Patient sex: M
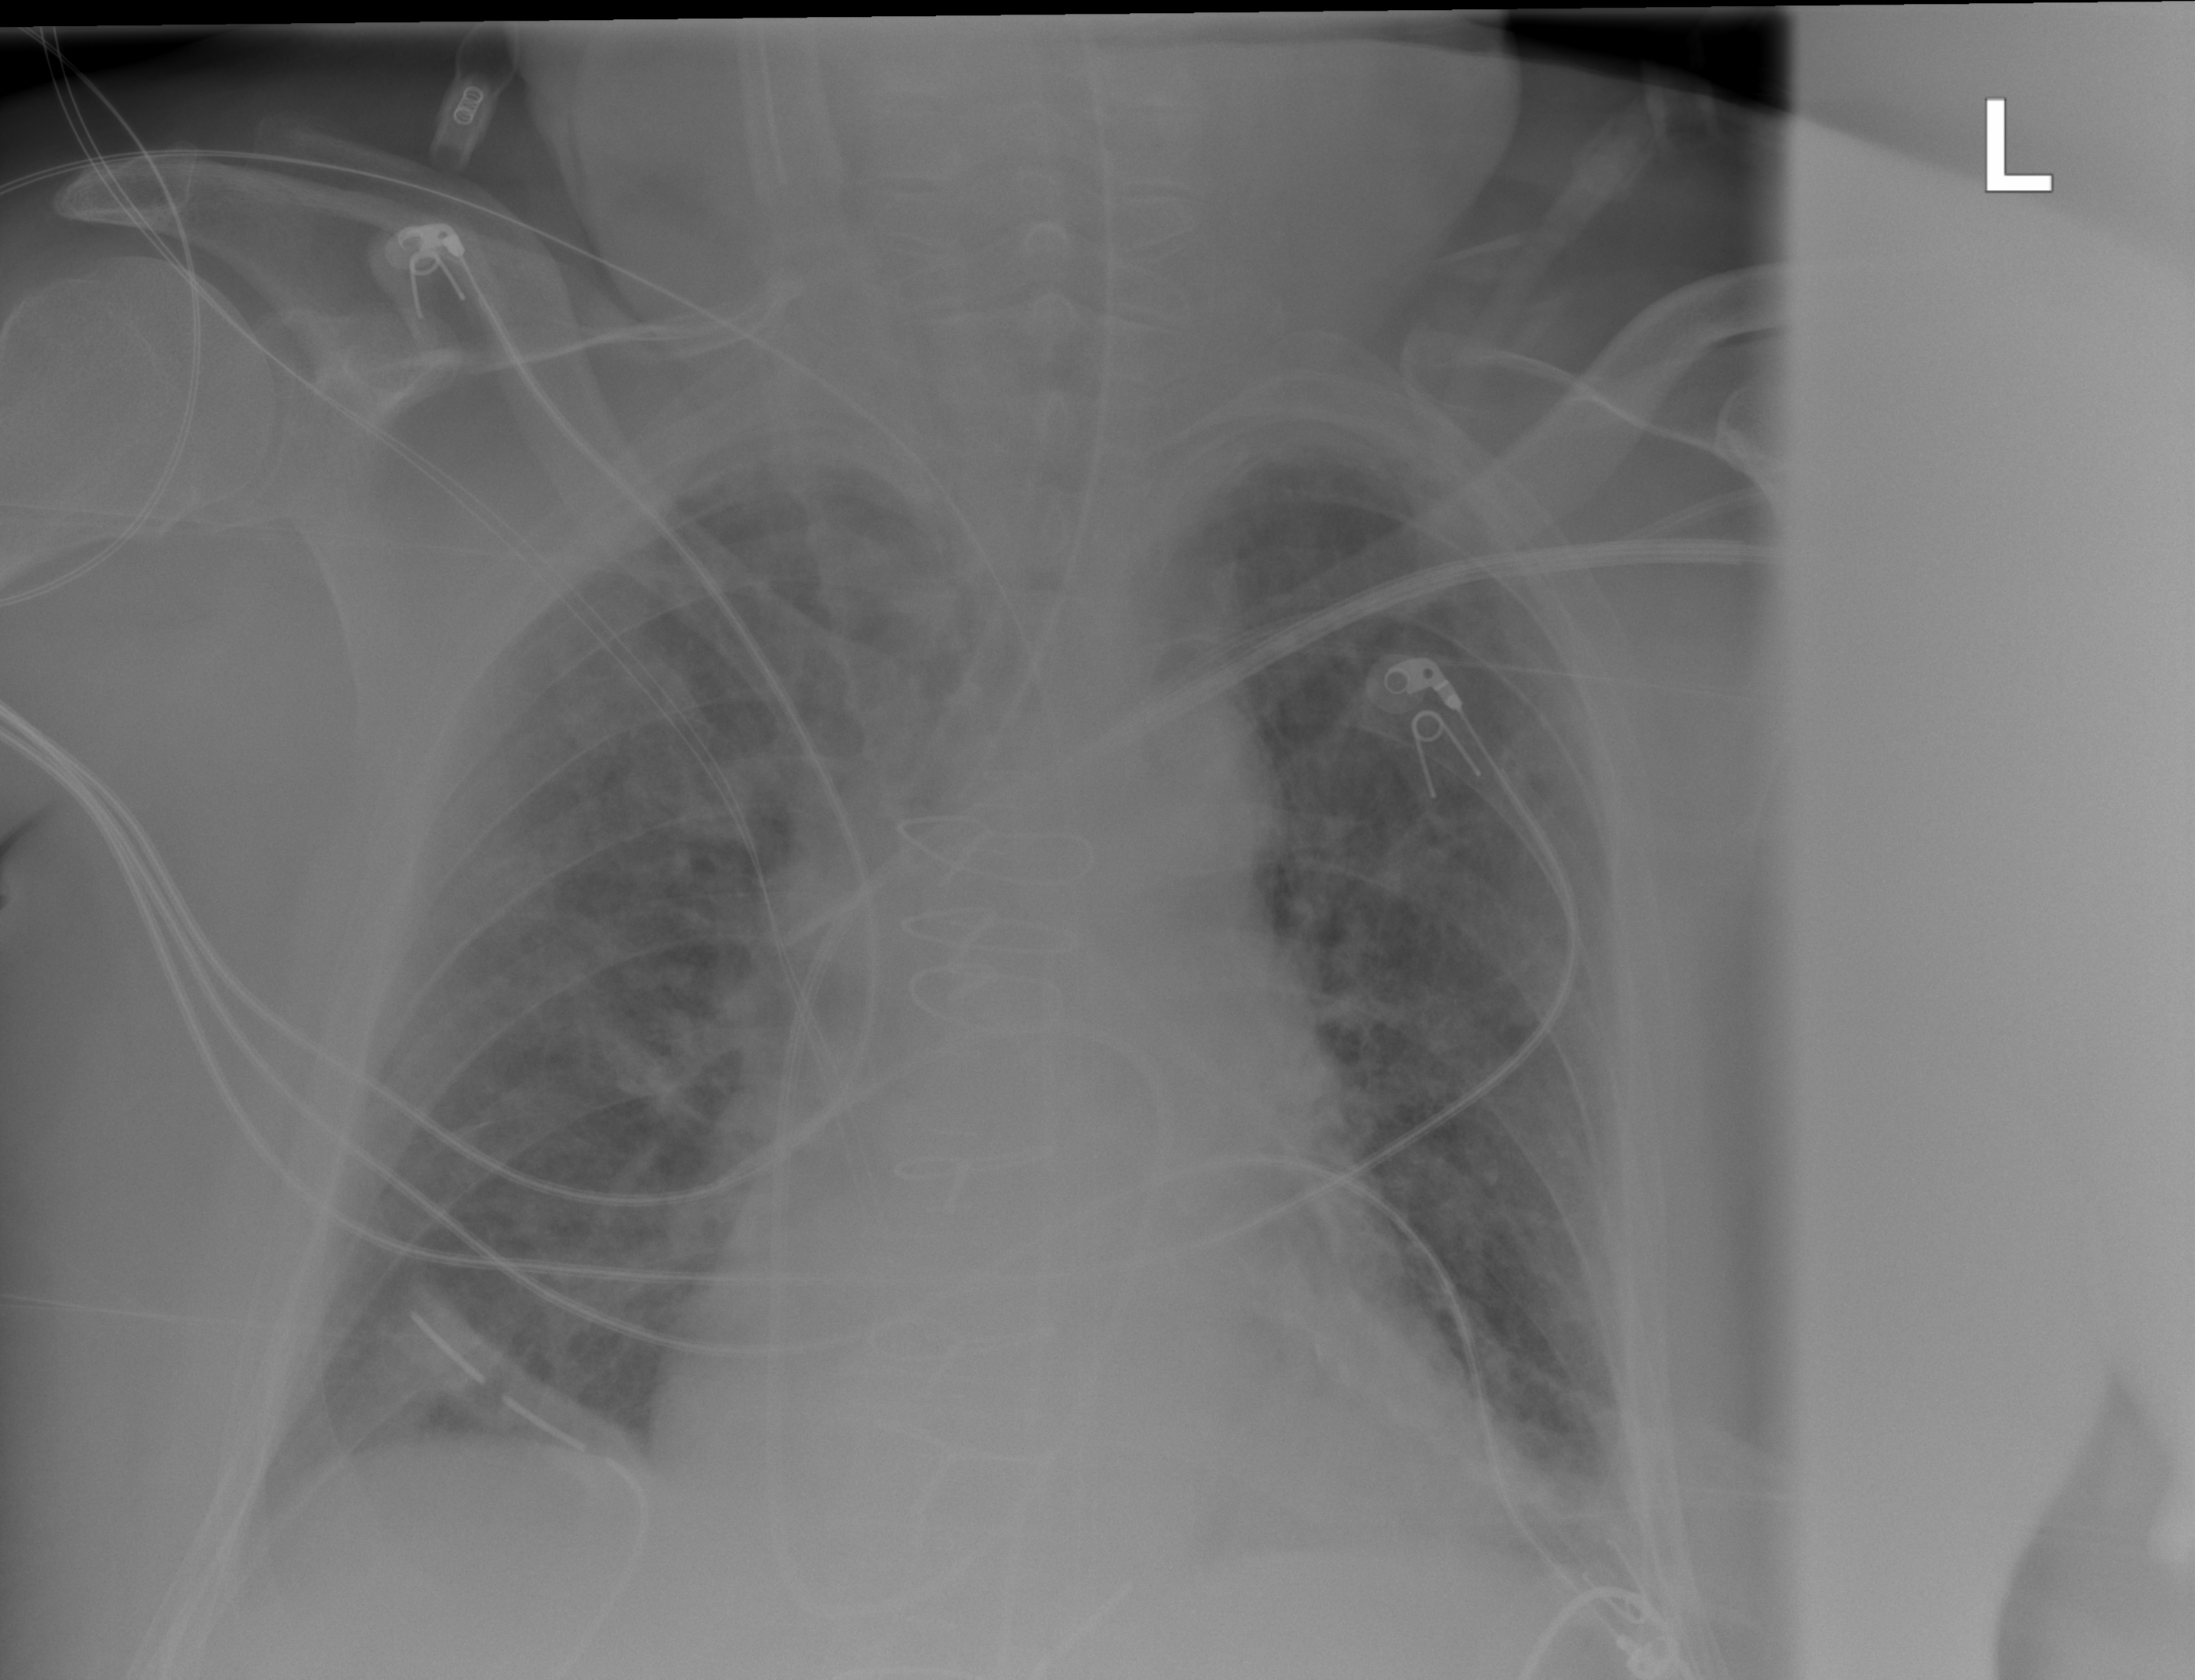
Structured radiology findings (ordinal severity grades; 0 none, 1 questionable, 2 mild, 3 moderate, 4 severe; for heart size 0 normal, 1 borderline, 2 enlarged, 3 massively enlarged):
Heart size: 1
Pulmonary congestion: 2
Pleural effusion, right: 0
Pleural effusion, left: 2
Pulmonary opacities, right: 2
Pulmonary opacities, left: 1
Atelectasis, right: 2
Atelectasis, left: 2